Here is the raw acceleration-versus-time signal recorded on a bearing housing. Determine the bearing's health state. Answer with exactly one of: normal, inner_race, outer_race, ball.
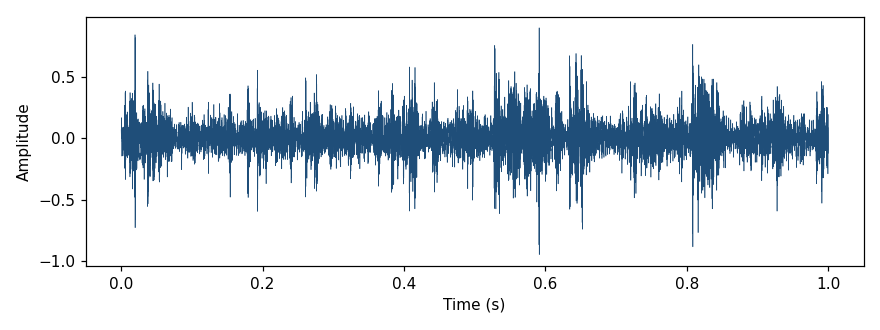
Answer: ball